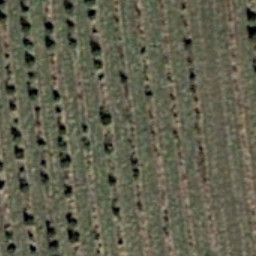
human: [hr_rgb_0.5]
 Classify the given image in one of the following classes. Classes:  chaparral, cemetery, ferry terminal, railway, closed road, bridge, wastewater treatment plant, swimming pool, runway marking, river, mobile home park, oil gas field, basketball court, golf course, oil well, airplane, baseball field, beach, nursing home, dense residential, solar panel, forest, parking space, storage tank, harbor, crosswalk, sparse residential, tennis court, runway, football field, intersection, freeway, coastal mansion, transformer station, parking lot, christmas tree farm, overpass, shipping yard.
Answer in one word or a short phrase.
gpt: christmas tree farm